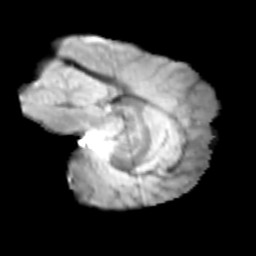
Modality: T2w
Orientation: sagittal
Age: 12
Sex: male
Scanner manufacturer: siemens
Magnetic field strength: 3 T
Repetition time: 3.8 s
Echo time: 0.07 s